Question: I'm currently developing an Eclipse plug-in that adds its custom launch configurations, which are linked to certain Resources in the workbench.
sometimes, the underlying Resource would change, making the launch configuration invalid, and should not be runnable
I mean this little downward facing arrow:

This would show all the recent launch configurations that were launched recently.
EDIT: I'm currently trying to access the history via the <URL> and I can't seem to find an API that can tell me where I can get the proper instance, currently everything is null.
SECOND EDIT: The LaunchConfigurationManager is part of an internal package, it should not be used.
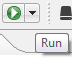
Answer: In order to reflect the deletion of a 'Resource' it needs to be linked with the launch configuration, using 'ILaunchConfigurationWorkingCopy.setMappedResources(IResource[])'
Afterwards, when you delete this resource from the workspace (whether also on disk or not) this will hide the launch configuration that has this resource mapped to it.
My solution was to include that method call in the 'performApply()' method of the used 'AbstractLaunchConfigurationTab'
Link for the <URL> where I found this
P.S. Now when a resource is deleted (but not on disk, you can try this with a Project with regards to a normal Java Launch Configuration) and then re-added, the launch configuration is back up with all past details